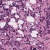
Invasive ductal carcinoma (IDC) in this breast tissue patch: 1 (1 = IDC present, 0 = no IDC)